Field crop: tomato
Growth stage: 1
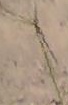
Species: cyperus